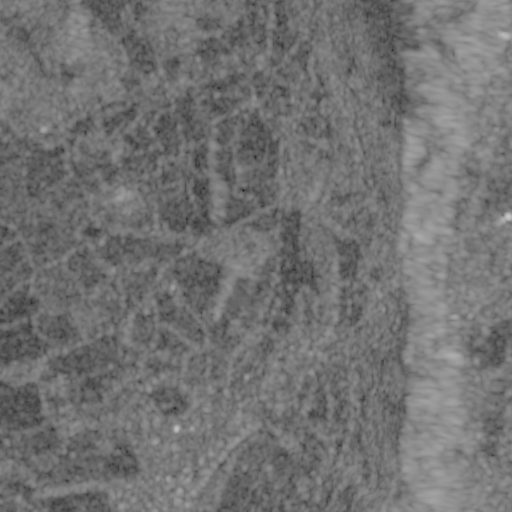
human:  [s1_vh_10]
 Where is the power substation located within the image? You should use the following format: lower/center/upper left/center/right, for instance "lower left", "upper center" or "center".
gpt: The power substation is located in the lower left of the image.
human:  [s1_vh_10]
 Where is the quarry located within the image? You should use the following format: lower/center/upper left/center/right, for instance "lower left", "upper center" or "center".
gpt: The quarry is located in the upper right of the image.
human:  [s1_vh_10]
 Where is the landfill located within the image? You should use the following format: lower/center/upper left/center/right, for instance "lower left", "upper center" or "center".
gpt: There is no landfill in the image.

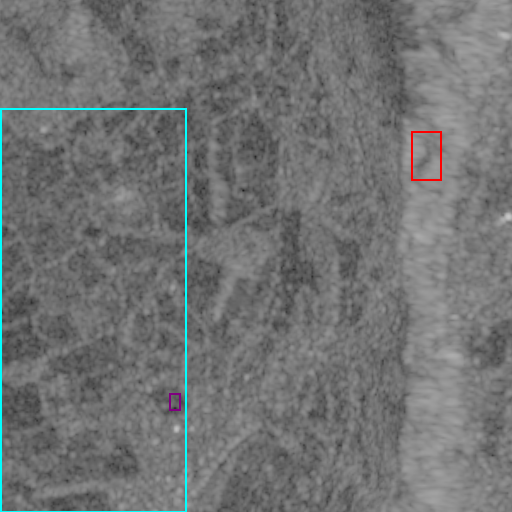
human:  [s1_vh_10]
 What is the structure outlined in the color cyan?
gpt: The structure outlined in cyan is a crop field.
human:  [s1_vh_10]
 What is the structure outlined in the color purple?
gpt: The structure outlined in purple is a park.
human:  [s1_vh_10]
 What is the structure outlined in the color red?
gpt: The structure outlined in red is a quarry.
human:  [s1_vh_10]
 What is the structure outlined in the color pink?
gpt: There is no pink outline.